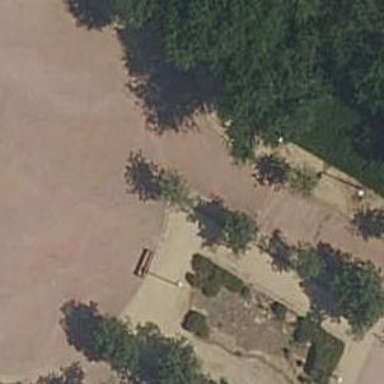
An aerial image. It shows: Cobblestone footway.